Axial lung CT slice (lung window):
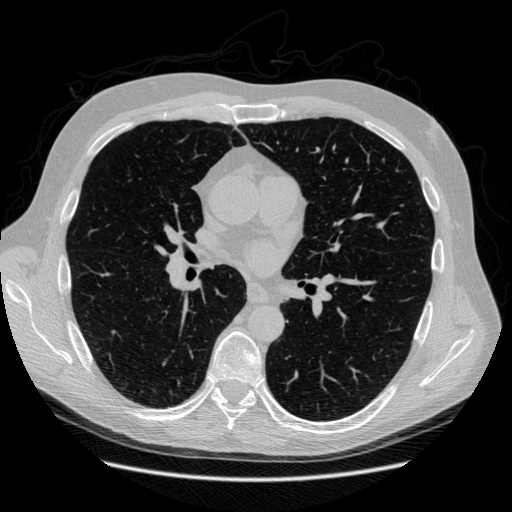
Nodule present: no